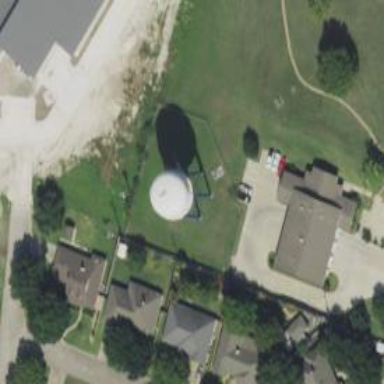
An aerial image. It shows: Water tower that is man-made.